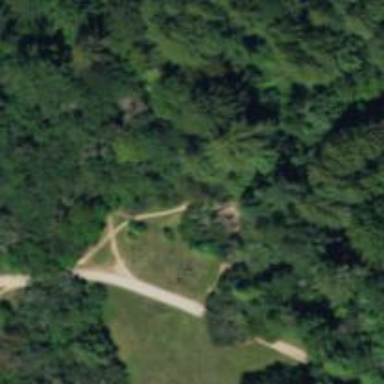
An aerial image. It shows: Path.